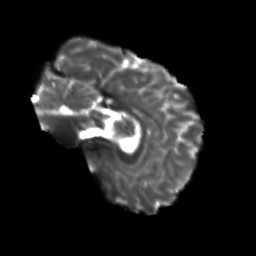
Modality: T2w
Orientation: sagittal
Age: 23
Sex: male
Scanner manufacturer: siemens
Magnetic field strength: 3 T
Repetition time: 3.5 s
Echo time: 0.104 s